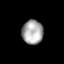
Tissue: prostate
Cell type: Epithelial cells
Senescence score: 0.3439
Nuclear area (px): 497
Mean DAPI intensity: 168.612